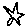
Label: star